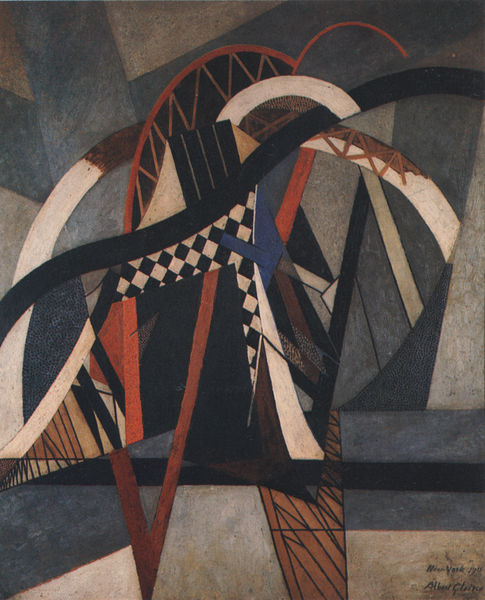
Titel: Il ponte di Brooklyn
Künstler: Albert Gleizes
Institution: Privatbesitz
Schlagwörter: blau, gemälde, weiß, dreieck, ocker, braun, grau, holz, schwarz, tür, rot, weg, beige, karo, muster, schachbrett, architektur, signatur, brücke, rund, schrift, wellen, bogen, abstrakt, flächen, modern, formen, linien, streifen, jahreszahl, striche, tor, rechtecke, bögen, karos, unterschrift, eckig, form, titel, fliesen, kacheln, bauhaus, quadrate, geometrisch, herz, dreiecke, cubist, windung, geometrie, quadrat, viereck, vierecke, okker, konstruktivismus, brücken, bridges, suprematismus, curves, ikker, ondulations